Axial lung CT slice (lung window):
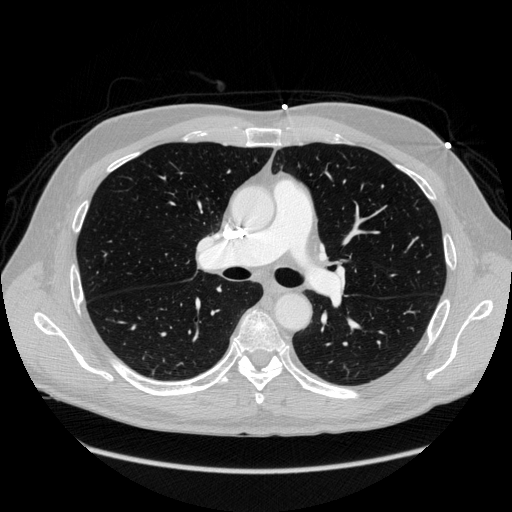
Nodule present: no